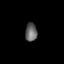
Tissue: lung
Cell type: T cells
Senescence score: 0.2356
Nuclear area (px): 213
Mean DAPI intensity: 101